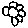
Label: flower